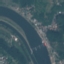
Land use / land cover: River